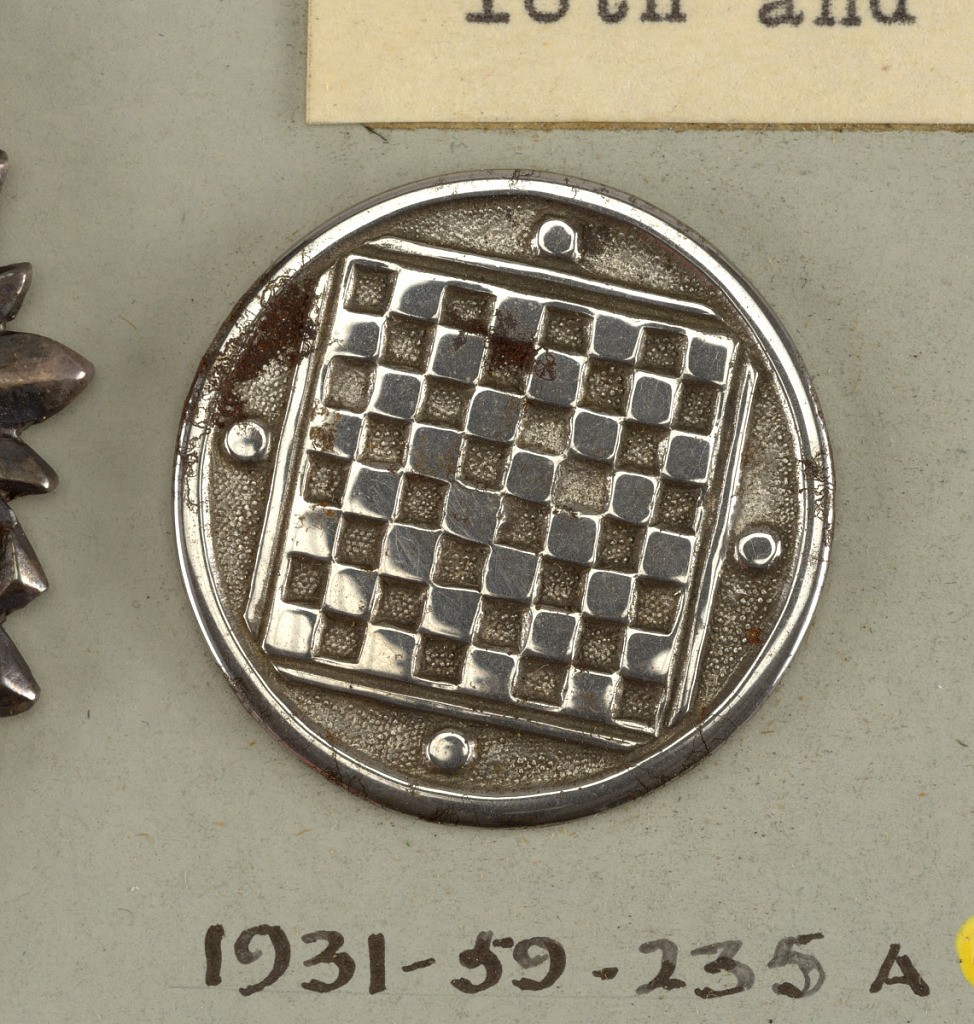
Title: Button
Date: late 19th century
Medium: Steel
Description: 1931-59-235-a: Button ornamented in design of checker board and f...